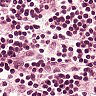
Metastatic tissue present: no